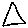
Label: triangle